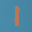
Label: 1